Interaction volume radius: 5 \u00c5
Interaction volume height: 40 \u00c5
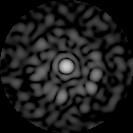
Disorder parameter: 0.8723